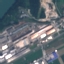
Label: Industrial